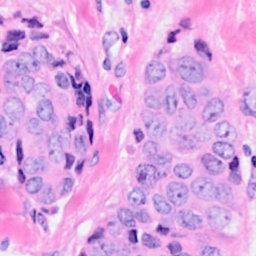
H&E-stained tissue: Breast